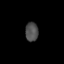
Tissue: lung
Cell type: Epithelial cells
Senescence score: 0.2167
Nuclear area (px): 244
Mean DAPI intensity: 76.795